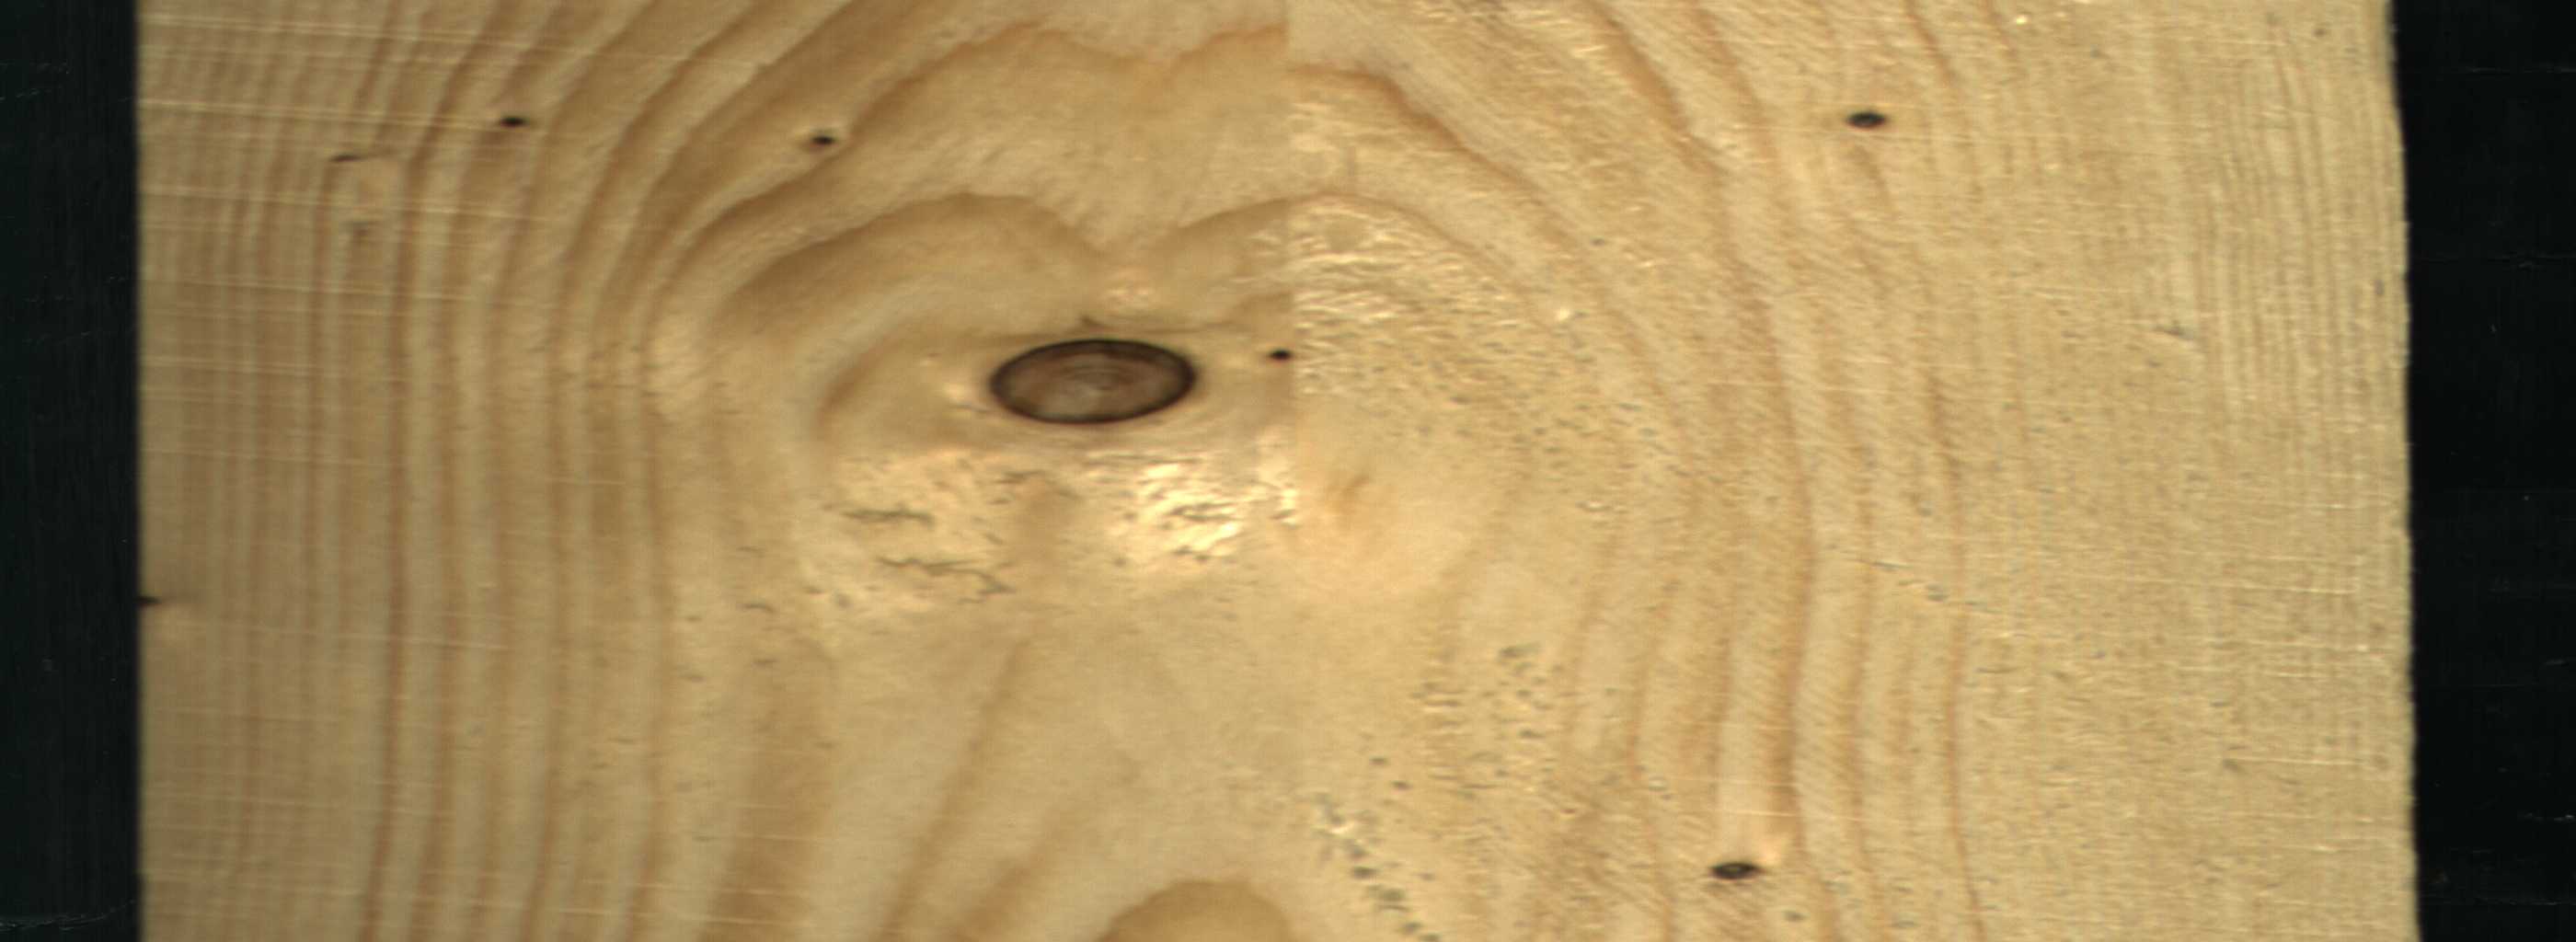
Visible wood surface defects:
Dead_Knot
Dead_Knot
Dead_Knot
Dead_Knot
Dead_Knot
Dead_Knot